Question: I've been over a week trying every option to hide an object which is the results of a wordpress plugin. I would like to hide it using CSS as my WP is managed and I have limited access to code.
The website is <URL>
and the object is the right hand bottom corner Google reviews badge which says "no rating available"

I need a CSS code that I can use to call the classes and make the badge dissapear, when doing live editing I can get it to dissapear but when I call one of the many classes on the div I cannot get it to work through the "additional CSS" edit in WP.
These are the classes I've tried calling:
'''
.tWrghb
.rCjEAf
.YW8Nub
'''
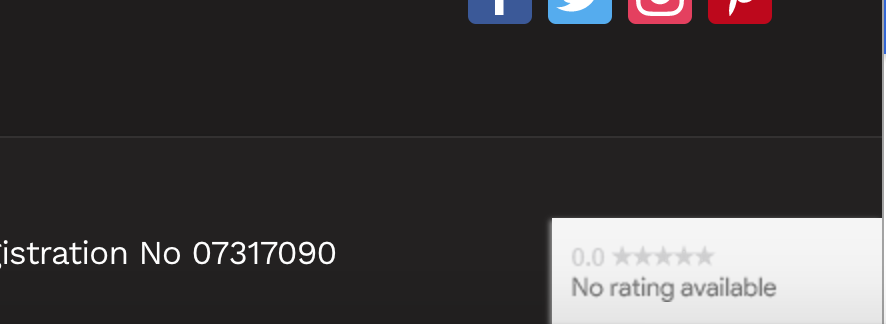
Answer: Give this a go:
'''
div#___ratingbadge_0 {
left: -99999px;
}
'''
It's hard to set any styles on this because so much is set inline but I think this might knock the rating badge div off the screen so the user wont see it.